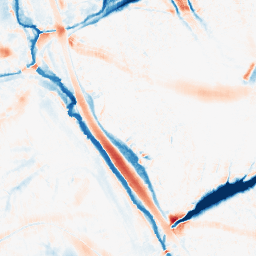
Category: morphological
Decomposition family: morphological_ellipse
Decomposition parameters: operation: average
width: 30
height: 30
Upsampling method: quadratic
Upsampling parameters: scale: 4
Upsampling scale: 4